Question: I'm not sure, but this:
'''
-(void)quitFinder {
NSAppleScript *restartFinder = [[NSAppleScript alloc] initWithSource:@"tell application "Finder" to quit"];
[restartFinder executeAndReturnError:nil];
[restartFinder release];
}
'''
when called like this:
'''
[self performSelectorOnMainThread:@selector(quitFinder) withObject:nil waitUntilDone:YES];
'''
yields this:

in Instruments memory leak tool. Am I doing something wrong?
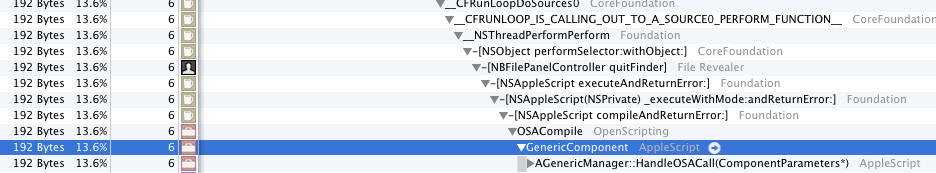
Answer: Consider switching to OSAKit. The API is very similar to NSAppleScript, but broader, so this should be close to painless.
If OSAKit doesn't leak, then the problem may very well be in NSAppleScript, and I'd recommend <URL> with your Instruments trace document attached.